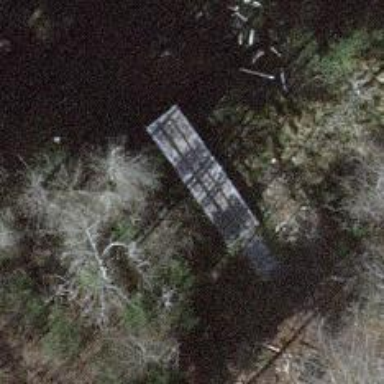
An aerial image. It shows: Bench.